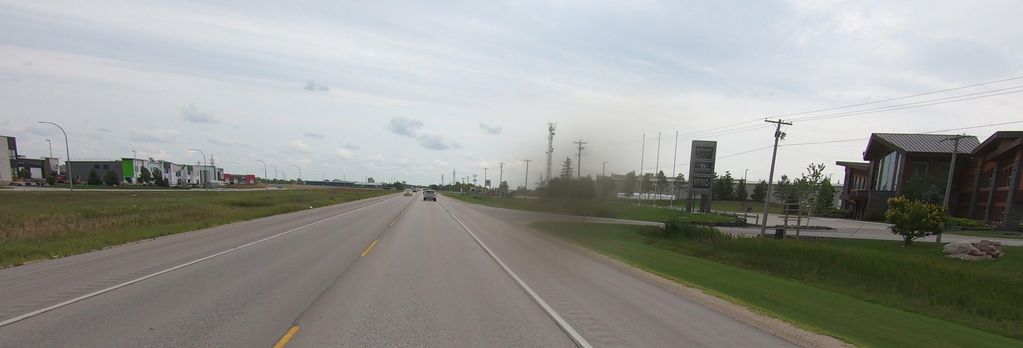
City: winnipeg